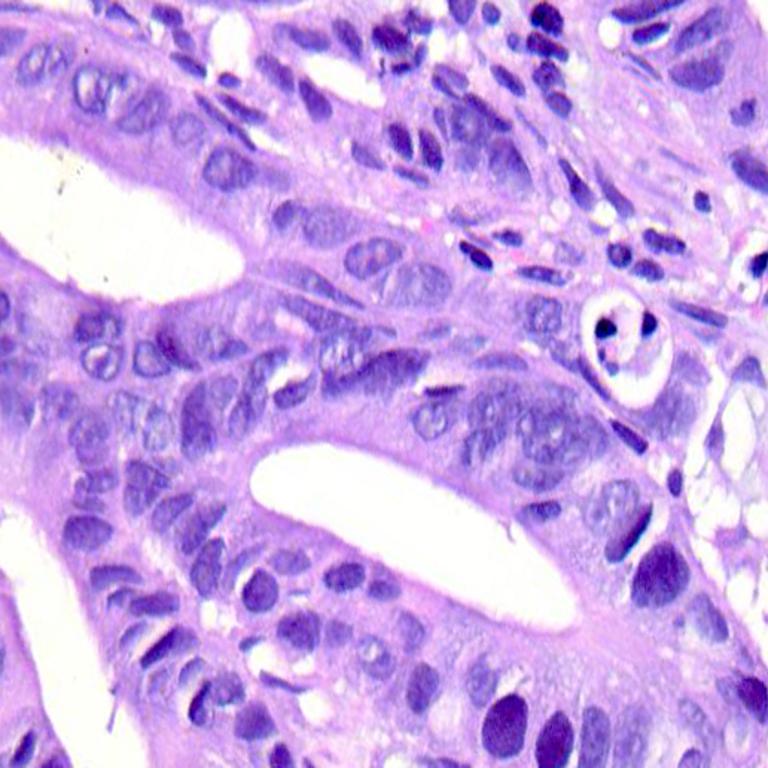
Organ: colon
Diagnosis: adenocarcinomas